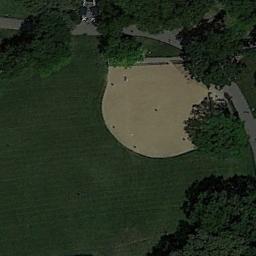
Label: baseball_diamond